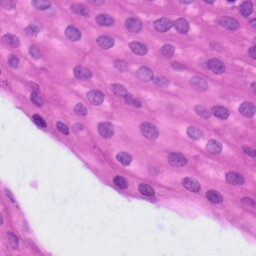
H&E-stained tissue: Tonsil